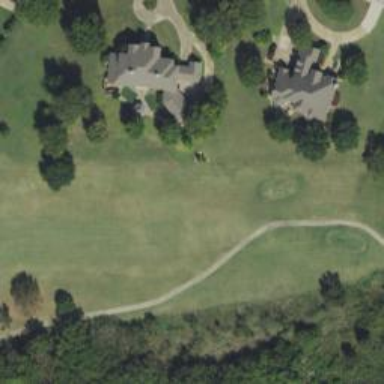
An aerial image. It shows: Path for both roads and golfers.